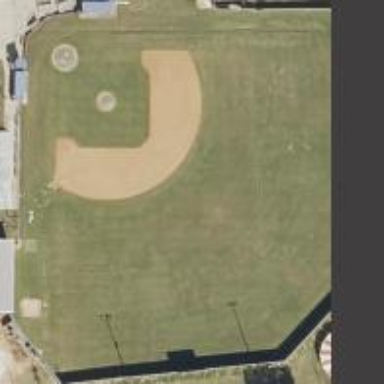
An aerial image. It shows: Baseball pitch for leisure land.